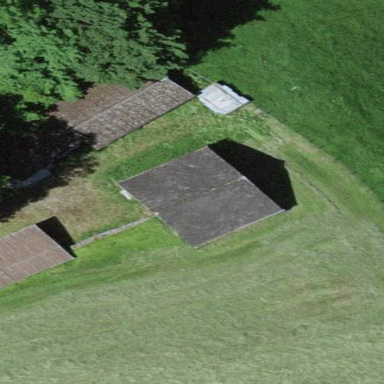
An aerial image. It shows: Barn.